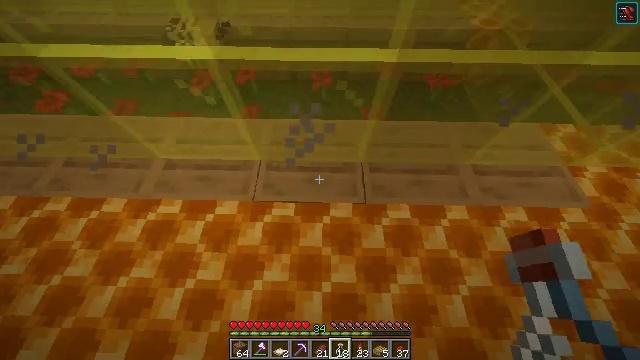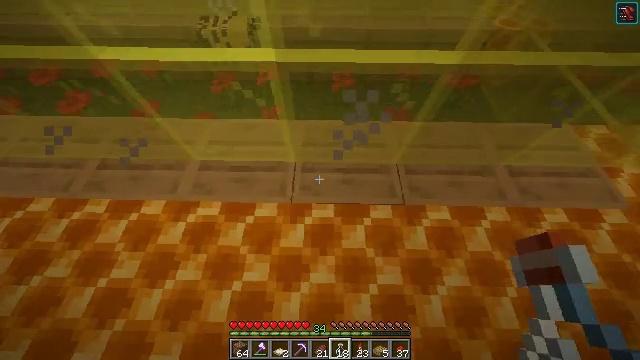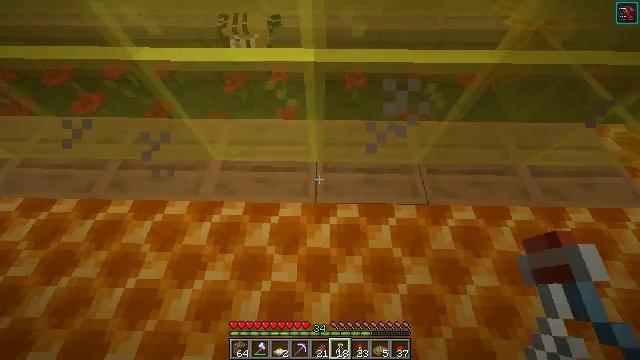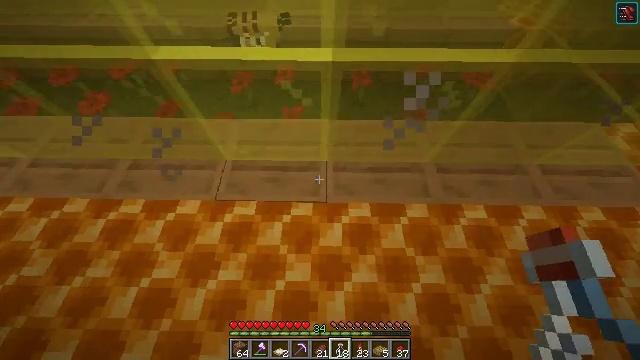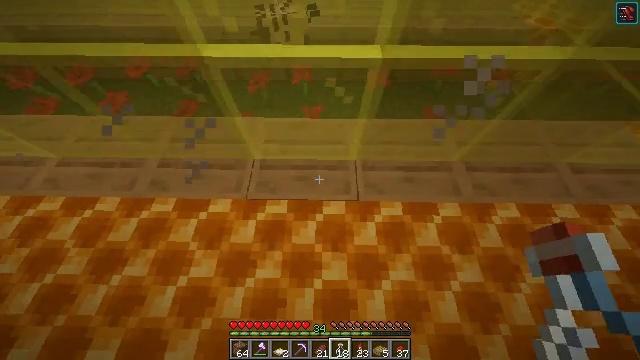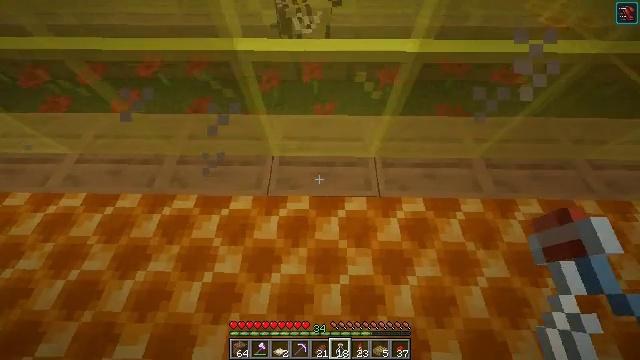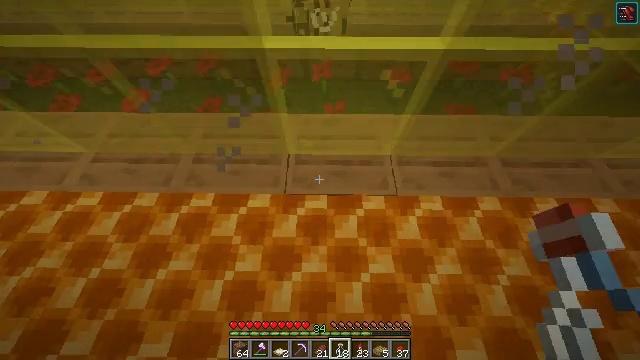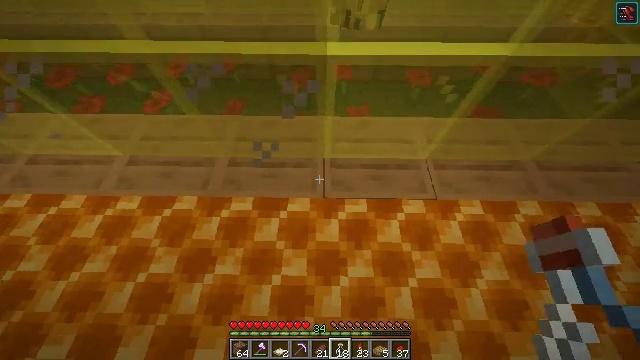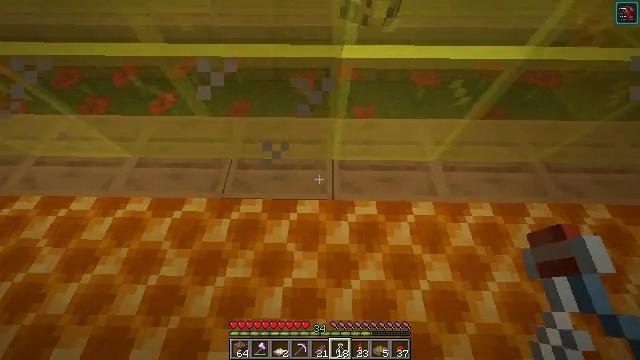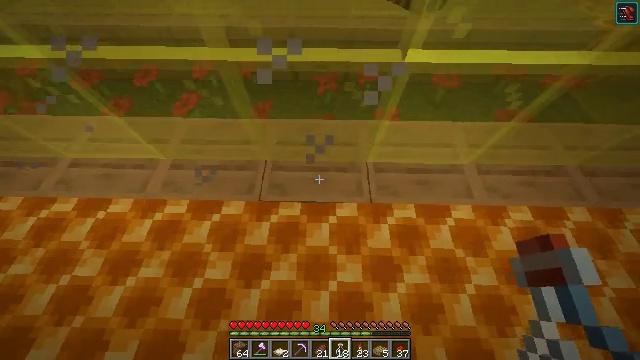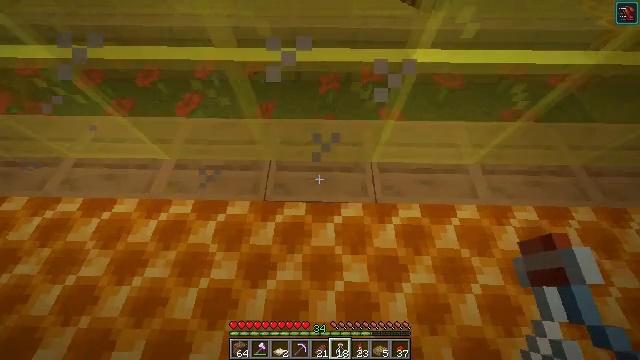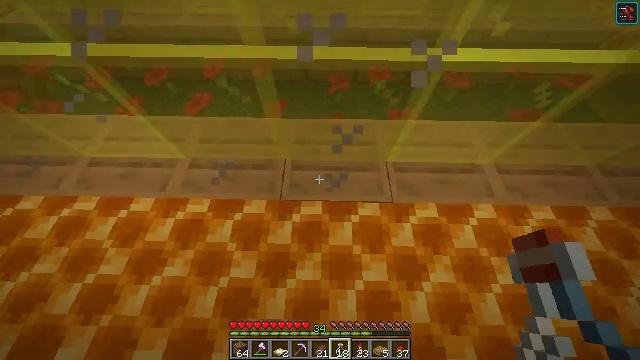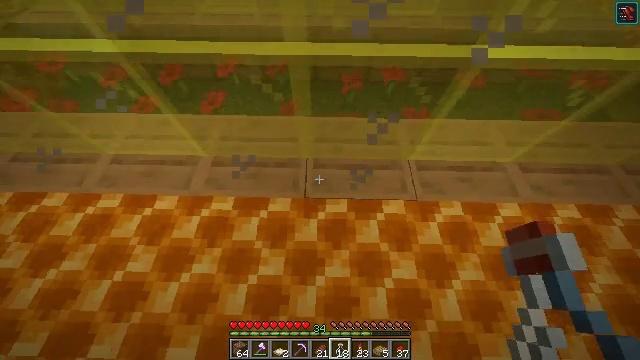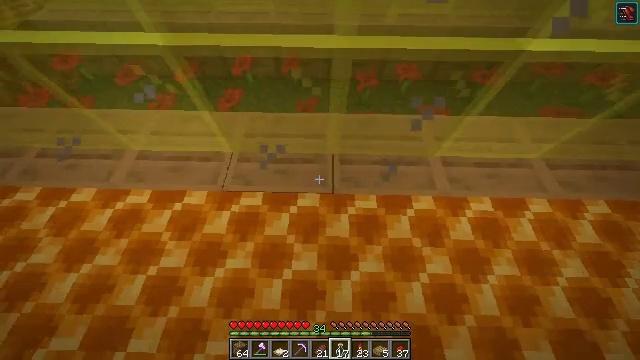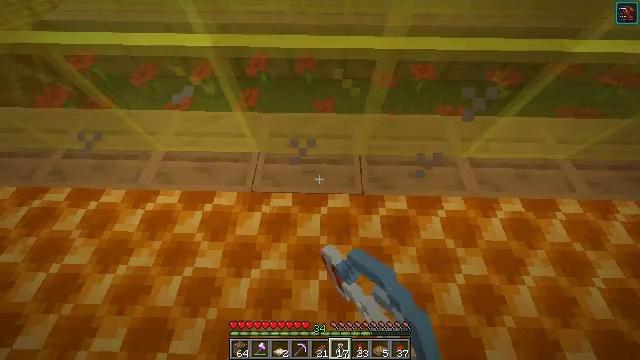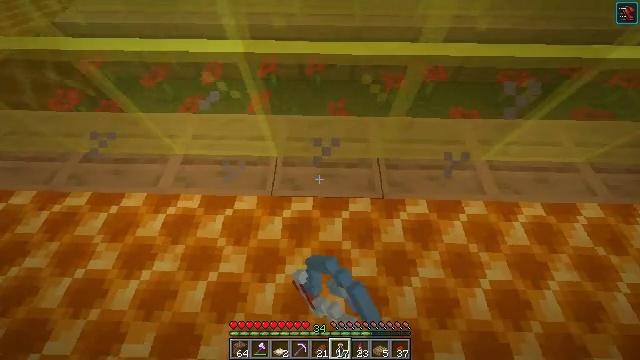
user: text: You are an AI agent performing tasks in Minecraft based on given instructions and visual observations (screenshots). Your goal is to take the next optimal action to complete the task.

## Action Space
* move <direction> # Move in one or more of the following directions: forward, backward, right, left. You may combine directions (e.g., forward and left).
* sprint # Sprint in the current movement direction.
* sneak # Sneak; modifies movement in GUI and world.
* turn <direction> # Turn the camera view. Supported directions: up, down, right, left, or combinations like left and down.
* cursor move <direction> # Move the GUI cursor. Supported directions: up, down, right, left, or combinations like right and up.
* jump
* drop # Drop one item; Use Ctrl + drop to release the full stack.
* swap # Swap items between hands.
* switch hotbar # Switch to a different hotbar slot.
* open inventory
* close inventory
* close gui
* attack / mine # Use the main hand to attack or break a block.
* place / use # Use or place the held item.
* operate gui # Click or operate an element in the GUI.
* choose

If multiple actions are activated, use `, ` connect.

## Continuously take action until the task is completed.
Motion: motion action
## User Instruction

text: Create a honey block using four honey bottles.
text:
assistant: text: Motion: use / place
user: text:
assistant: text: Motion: move left, use / place
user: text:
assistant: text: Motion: move left, use / place
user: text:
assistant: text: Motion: use / place
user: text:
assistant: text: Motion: move left, use / place
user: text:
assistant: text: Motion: move left, use / place
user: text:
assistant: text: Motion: use / place
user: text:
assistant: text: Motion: move left, use / place
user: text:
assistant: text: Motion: move left, use / place
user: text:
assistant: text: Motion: use / place
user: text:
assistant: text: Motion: move left, use / place
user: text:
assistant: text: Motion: move left, use / place
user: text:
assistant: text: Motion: move left, use / place
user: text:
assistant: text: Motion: use / place
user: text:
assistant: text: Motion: move left, use / place
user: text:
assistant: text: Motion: move left, use / place
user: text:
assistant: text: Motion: move left, use / place
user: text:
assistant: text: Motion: move left, use / place
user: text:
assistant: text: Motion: use / place
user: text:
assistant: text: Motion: move left, use / place
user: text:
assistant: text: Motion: move left, use / place
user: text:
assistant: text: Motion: use / place
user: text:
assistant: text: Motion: move left, use / place
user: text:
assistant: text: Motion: move left, use / place
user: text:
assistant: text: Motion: use / place
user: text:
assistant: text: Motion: move left, use / place
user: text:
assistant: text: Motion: move left, use / place
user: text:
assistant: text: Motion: use / place
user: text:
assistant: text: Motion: move left, use / place
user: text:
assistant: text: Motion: move left, use / place